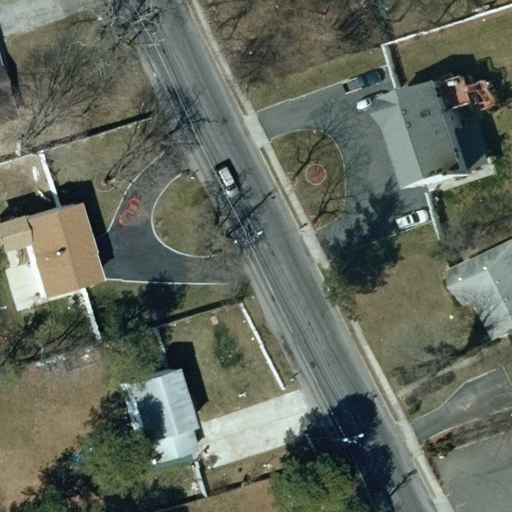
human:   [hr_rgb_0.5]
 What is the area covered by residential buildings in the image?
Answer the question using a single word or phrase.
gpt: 887m2

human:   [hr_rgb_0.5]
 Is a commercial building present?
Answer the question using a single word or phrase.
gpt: no

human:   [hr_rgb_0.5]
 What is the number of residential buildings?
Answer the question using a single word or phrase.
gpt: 5

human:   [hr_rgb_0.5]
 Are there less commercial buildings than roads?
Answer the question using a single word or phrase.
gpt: yes

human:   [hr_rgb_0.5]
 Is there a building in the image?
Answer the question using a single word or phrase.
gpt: yes

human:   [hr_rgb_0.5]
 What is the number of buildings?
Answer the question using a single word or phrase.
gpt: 5

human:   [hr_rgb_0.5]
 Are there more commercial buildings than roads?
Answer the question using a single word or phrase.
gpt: no

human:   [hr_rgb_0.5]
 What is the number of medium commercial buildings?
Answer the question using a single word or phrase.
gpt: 0

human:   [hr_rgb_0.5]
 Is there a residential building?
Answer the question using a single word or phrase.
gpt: yes

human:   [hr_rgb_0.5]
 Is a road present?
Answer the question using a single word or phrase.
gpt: yes

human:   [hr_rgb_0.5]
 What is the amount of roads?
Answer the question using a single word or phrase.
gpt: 1

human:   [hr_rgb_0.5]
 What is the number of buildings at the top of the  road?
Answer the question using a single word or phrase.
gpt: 2

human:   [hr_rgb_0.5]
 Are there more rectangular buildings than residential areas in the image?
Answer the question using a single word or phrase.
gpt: yes

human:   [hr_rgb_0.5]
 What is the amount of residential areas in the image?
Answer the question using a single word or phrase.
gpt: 1

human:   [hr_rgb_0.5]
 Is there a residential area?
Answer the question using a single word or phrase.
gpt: yes

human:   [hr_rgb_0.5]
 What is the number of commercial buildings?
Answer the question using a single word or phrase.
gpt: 0

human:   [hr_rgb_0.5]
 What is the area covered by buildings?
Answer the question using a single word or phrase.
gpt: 887m2

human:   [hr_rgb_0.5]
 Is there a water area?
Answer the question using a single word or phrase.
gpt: no

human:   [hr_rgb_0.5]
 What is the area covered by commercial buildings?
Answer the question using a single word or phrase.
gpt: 0m2

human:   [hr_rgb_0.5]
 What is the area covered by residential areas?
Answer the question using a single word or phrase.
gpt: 10619m2

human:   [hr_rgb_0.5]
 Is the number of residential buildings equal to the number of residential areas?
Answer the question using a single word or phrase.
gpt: no

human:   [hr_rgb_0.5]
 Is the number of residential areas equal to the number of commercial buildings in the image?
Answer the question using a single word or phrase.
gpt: no

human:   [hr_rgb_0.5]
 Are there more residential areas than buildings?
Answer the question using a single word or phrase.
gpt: no

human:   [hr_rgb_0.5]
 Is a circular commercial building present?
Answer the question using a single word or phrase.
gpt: no

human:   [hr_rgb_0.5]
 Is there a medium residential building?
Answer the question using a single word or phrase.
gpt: yes

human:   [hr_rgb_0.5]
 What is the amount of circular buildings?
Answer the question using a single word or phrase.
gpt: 0

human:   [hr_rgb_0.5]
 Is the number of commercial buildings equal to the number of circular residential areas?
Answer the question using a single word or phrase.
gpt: yes

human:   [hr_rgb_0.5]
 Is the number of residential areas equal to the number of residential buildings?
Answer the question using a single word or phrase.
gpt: no

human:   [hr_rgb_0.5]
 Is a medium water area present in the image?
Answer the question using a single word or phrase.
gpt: no

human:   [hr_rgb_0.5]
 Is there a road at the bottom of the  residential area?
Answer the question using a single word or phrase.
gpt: no

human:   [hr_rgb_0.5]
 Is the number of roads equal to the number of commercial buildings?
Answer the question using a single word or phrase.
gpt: no

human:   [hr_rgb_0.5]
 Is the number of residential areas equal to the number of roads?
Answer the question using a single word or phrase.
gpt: yes

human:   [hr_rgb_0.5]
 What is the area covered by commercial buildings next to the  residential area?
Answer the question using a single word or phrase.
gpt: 0m2

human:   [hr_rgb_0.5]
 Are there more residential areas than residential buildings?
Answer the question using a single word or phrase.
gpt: no

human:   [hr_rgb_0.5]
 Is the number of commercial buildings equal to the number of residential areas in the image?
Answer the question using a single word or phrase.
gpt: no

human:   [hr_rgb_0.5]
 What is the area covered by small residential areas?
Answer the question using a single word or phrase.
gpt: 0m2

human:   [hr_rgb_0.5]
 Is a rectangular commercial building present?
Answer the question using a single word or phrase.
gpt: no

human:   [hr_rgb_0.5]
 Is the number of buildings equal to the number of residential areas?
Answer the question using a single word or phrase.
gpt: no

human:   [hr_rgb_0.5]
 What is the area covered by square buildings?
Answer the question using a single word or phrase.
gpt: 0m2

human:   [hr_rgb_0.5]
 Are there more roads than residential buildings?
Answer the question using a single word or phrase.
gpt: no

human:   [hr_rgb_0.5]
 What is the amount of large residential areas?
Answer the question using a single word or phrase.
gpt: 1

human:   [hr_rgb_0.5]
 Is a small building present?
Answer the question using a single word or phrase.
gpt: yes

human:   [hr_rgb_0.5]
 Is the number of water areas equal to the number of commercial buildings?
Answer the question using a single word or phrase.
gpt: yes

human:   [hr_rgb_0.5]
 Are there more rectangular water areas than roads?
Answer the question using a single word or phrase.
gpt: no

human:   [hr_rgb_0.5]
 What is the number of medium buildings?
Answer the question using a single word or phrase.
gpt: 4

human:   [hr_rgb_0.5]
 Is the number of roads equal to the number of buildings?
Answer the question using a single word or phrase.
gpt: no

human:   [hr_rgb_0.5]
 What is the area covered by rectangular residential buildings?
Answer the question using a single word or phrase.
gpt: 308m2

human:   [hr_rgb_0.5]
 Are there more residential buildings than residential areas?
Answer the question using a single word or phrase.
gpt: yes

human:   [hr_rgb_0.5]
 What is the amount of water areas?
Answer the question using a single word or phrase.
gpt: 0

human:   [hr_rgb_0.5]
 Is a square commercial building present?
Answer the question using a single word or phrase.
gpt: no

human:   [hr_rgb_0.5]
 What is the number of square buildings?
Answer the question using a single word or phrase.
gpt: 0

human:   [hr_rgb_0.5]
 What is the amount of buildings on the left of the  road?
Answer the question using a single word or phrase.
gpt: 3

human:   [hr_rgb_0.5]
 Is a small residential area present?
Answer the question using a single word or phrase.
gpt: no

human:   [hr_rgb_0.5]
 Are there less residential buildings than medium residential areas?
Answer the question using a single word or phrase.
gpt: no

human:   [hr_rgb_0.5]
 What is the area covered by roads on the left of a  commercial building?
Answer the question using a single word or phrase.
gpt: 0m2

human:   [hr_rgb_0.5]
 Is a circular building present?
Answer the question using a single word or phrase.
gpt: no

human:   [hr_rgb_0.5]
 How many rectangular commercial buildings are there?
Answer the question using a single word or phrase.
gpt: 0

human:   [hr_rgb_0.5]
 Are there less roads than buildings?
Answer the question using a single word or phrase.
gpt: yes

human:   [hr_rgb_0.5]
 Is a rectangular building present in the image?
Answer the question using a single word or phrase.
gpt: yes

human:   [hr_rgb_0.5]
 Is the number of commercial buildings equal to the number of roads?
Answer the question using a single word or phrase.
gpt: no

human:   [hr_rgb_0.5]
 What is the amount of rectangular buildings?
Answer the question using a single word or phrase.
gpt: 3

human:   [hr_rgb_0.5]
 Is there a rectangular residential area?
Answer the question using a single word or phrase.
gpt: yes

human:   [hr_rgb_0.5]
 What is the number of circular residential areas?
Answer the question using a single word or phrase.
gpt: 0

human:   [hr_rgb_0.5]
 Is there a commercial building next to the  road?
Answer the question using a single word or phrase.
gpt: no